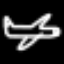
Label: airplane